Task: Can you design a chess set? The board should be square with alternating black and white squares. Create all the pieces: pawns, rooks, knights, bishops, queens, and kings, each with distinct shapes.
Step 699:
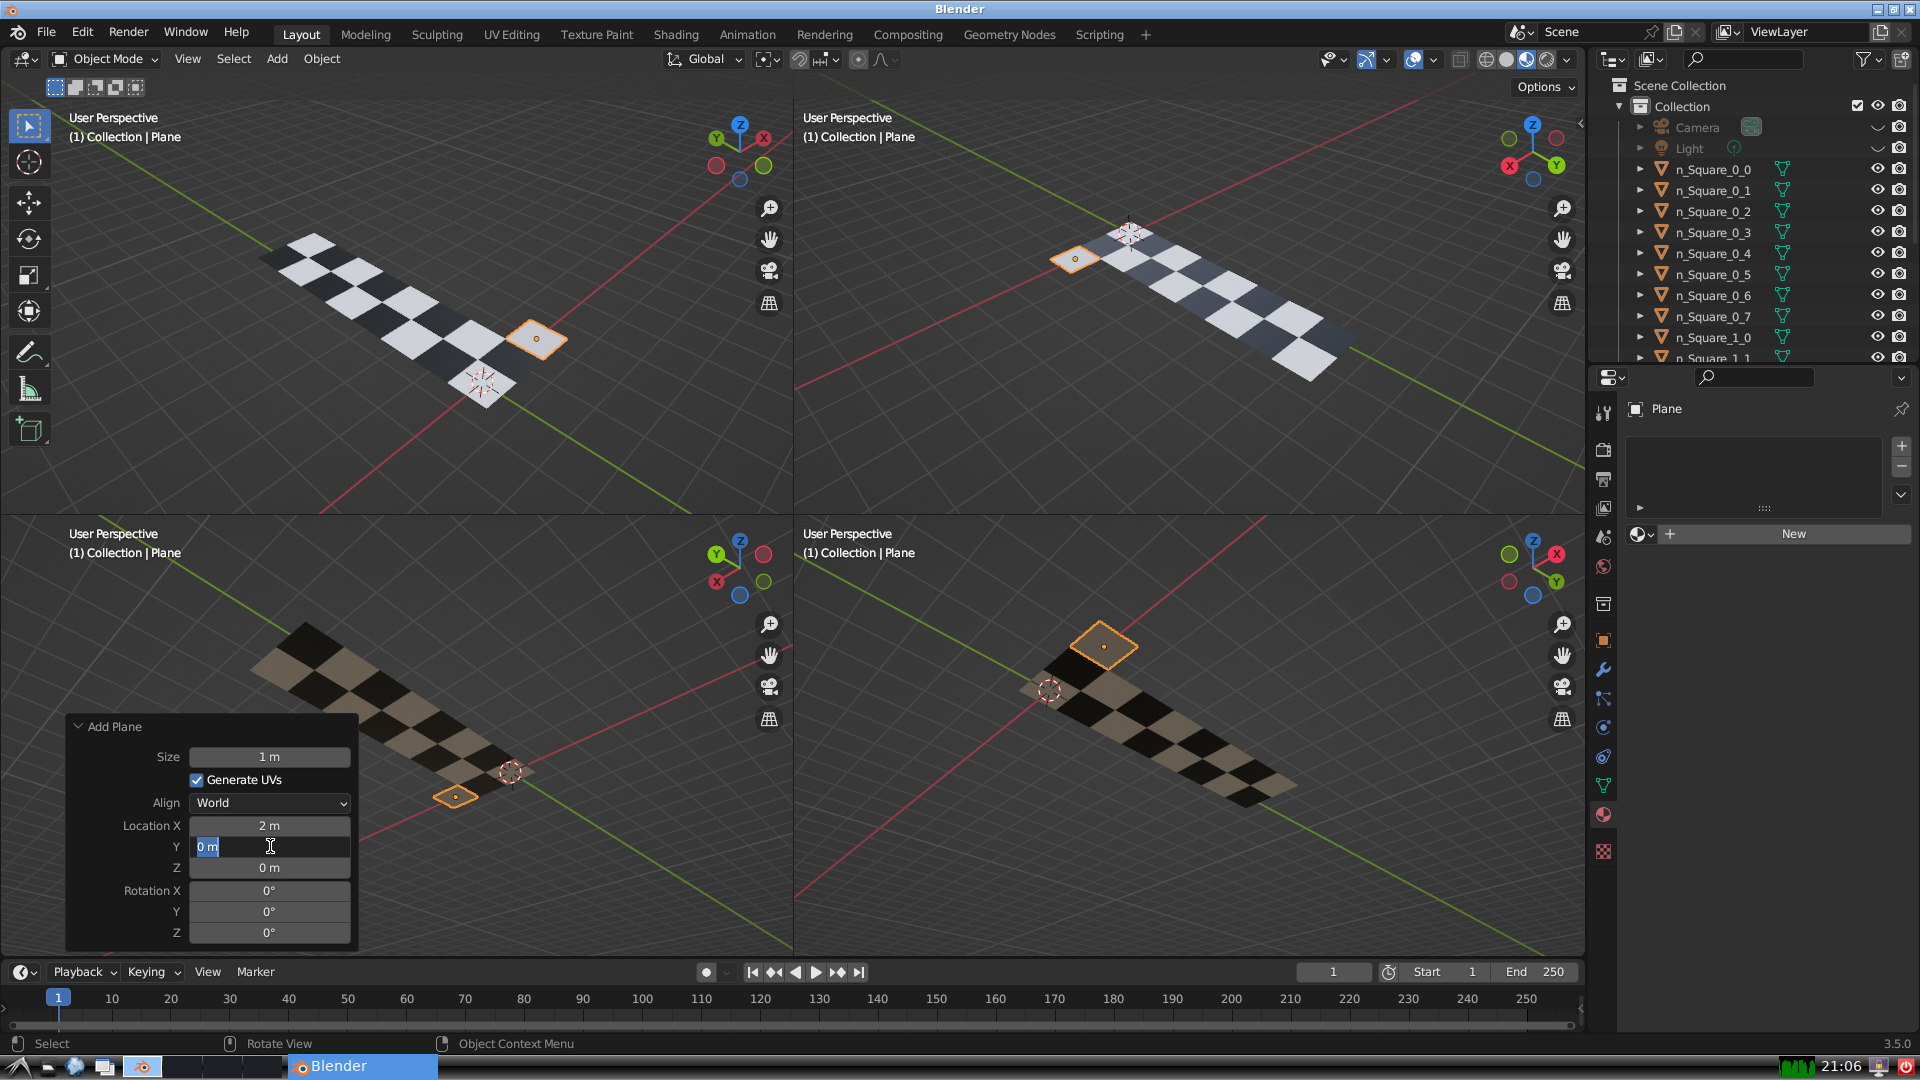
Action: input_text: 1.0